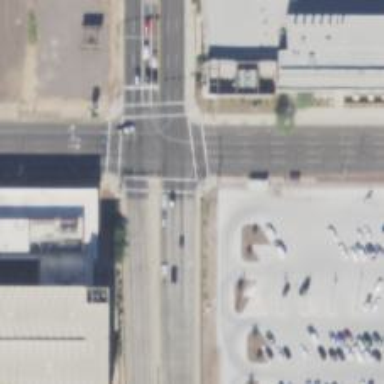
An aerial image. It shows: Solid stop line on the road.